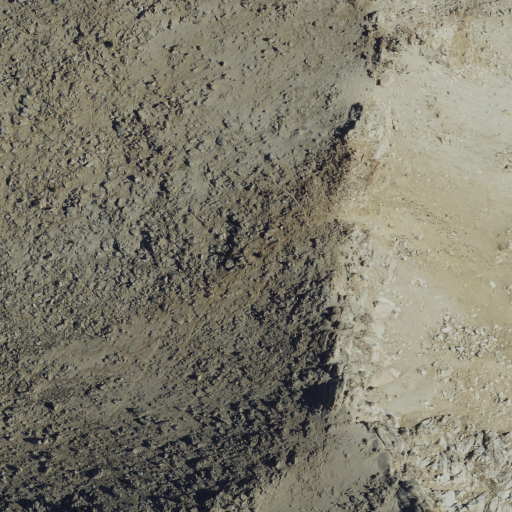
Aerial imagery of gap in California named Sawtooth Pass containing barren land and shrub